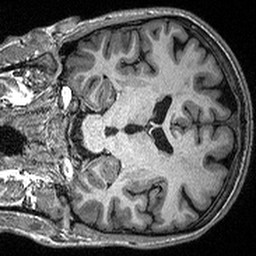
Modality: T1w
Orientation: coronal
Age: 20
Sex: male